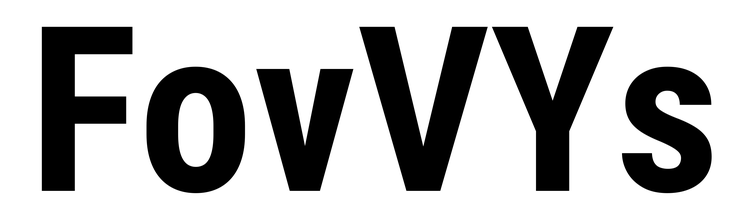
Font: Roboto_Condensed_Bold